Question: I am using jqPlot for bar graph and I want to show x-axis as legend.
Screenshot attached...

Code:
'''
var s1 = [2.5, 6.3, 7.4, 10];
var ticks = ['a', 'b', 'c', 'd'];
plot2 = $.jqplot('chart2', [s1], {
seriesDefaults: {
renderer:$.jqplot.BarRenderer, rendererOptions:{ varyBarColor : true },
pointLabels: { show: true }, showLabel: true, },
series: [ {label: 'Cups'}, {label: 'Dishes'}, ],
legend: { show: true, placement: 'outside', //rendererOptions: {numberColumns: 2} },
axes: { xaxis: { renderer: $.jqplot.CategoryAxisRenderer, ticks: ticks },
yaxis:{ tickOptions:{ formatString:'%.2f%' } } }
'''
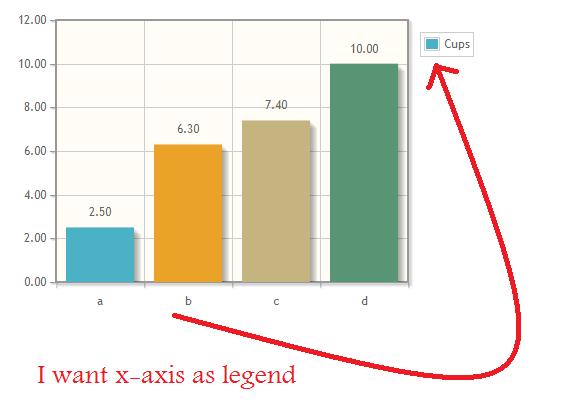
Answer: Here's an <URL> of how to do this:
'''
var s1 = [2.5, 6.3, 7.4, 10];
var ticks = ['a', 'b', 'c', 'd'];
plot2 = $.jqplot('chart1', [s1,[],[],[]], { //give it extra blank series
seriesDefaults: {
renderer: $.jqplot.BarRenderer,
rendererOptions: { varyBarColor : true },
pointLabels: { show: true },
showLabel: true
},
series: [ {},
{renderer: $.jqplot.LineRenderer}, // set our empty series to the lineRenderer, so the bar plot isn't padded for room
{renderer: $.jqplot.LineRenderer},
{renderer: $.jqplot.LineRenderer} ],
legend: { show: true, placement: 'outside', labels: ticks}, // give the legend the tick labels
axes: { xaxis: { renderer: $.jqplot.CategoryAxisRenderer, ticks: ticks }},
yaxis: { tickOptions:{ formatString:'%.2f%' } }
});
'''
Produces: